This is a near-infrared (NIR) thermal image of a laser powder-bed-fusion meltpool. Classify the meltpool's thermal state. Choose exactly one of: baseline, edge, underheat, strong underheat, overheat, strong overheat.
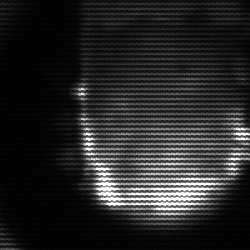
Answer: baseline